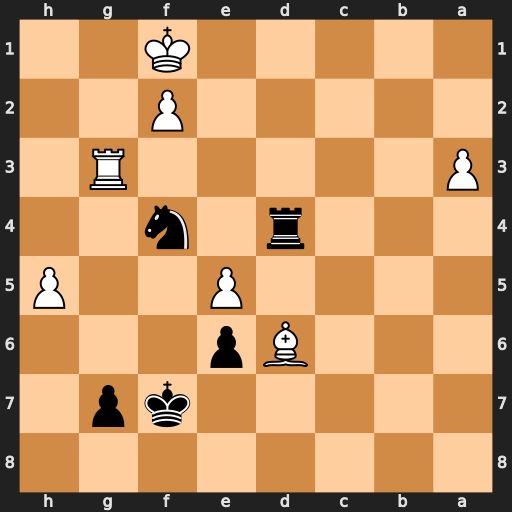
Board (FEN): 8/5kp1/3Bp3/4P2P/3r1n2/P5R1/5P2/5K2
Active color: b
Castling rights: -
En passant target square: -
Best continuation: Rd1#